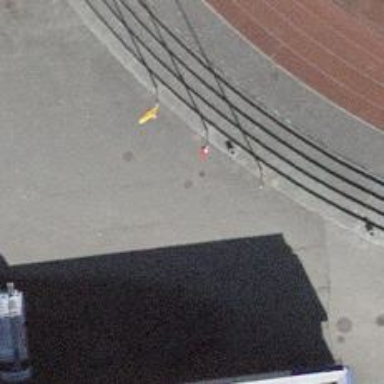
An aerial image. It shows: Flagpole which is man-made.